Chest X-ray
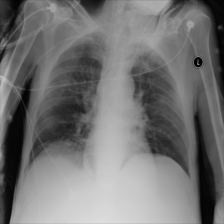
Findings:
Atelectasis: negative
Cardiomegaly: negative
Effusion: negative
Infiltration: negative
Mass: negative
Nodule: negative
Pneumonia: negative
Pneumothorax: negative
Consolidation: negative
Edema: negative
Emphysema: negative
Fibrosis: negative
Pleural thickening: negative
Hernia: negative